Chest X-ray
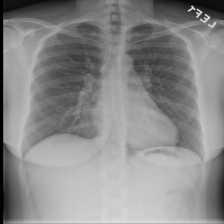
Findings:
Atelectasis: negative
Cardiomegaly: negative
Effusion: negative
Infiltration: negative
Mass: negative
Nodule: negative
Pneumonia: negative
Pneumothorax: negative
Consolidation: negative
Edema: negative
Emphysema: negative
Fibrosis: negative
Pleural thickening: negative
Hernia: negative